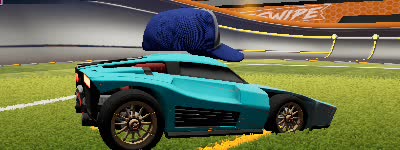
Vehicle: breakout